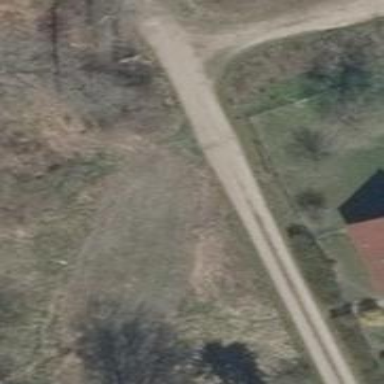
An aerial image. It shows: Gravel track with grade 2 quality.